Question: Using: Delphi XE2, Windows 8 with US-English as default language
I am writing an email client with Delphi. I'm using TIdIMAP4 to connect to a GMail mailbox via IMAP and getting the message list like this:
'''
var
MessageList: TIdMessageCollection;
begin
IMAPClnt.SelectMailBox('INBOX');
IMAPClnt.UIDRetrieveAllEnvelopes(IMAPClnt.MessageList);
'''
Then I'm retrieving the message subjects like this:
'''
var
IdMsg: TIdMessage;
s: String
begin
for c := 0 to FIMAPClnt.MessageList.Count - 1 do
begin
IdMsg := FIMAPClnt.MessageList[c];
s := IdMsg.Subject;
'''
However, if the message subject is in a different language (say, Hebrew) then the message subjects are not displayed properly (see attached image) even on a computer with Hebrew set as the default Windows language.
How can I correct the code to ensure that it works properly, retrieving the language in the correct Unicode characters?
Screen capture:

TIA.
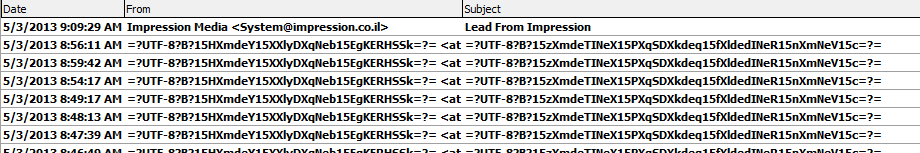
Answer: The email headers in your screenshot have been encoded per <URL>' functions in the 'IdCoderHeaader.pas' unit to decode the headers manually, eg:
'''
uses
..., IdCoderHeader;
var
IdMsg: TIdMessage;
s: String
begin
...
for c := 0 to FIMAPClnt.MessageList.Count - 1 do
begin
IdMsg := FIMAPClnt.MessageList[c];
IdMsg.Subject := DecodeHeader(IdMsg.Subject);
DecodeAddresses(IdMsg.FromList);
DecodeAddress(IdMsg.Sender);
DecodeAddresses(IdMsg.ReplyTo);
DecodeAddresses(IdMsg.Recipients);
DecodeAddresses(IdMsg.CCList);
DecodeAddresses(IdMsg.BccList);
...
end;
...
end;
'''